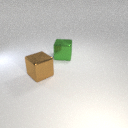
large green metal cube to the right of large brown metal cube